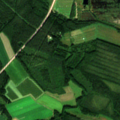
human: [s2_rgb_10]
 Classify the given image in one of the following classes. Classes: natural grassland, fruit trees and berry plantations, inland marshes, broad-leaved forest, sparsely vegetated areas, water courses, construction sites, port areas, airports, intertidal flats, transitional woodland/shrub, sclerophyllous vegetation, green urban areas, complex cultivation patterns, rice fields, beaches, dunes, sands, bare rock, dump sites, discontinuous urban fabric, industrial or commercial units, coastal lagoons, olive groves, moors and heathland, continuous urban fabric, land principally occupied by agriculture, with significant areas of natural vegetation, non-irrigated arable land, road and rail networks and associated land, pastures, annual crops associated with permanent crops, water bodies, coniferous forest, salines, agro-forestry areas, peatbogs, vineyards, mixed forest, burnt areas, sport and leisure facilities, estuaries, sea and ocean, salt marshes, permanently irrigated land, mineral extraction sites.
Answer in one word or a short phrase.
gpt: non-irrigated arable land, coniferous forest, mixed forest, transitional woodland/shrub, peatbogs